Question: ### Software
I'm using Sencha Touch (2.1.1) and PhoneGap (2.5.0) to develop an application for Android and iOS.
### My problem
There are some views with input fields (<URL> at the bottom of a container. When you tap an input field, the Android SoftKeyboard shows up and pushes the entire view to the top so that the input field is not hidden by the keyboard.
Now when you hide the keyboard (by pressing the Android hide button or by tapping anywhere besides the input field) the WebView does not always snap back until you tap the WebView again.
### Hardware
Currently I'm facing this problem on a Nexus 4 (Android 4.2.2). It all works fine on iOS (iPhone 4/5) and even on the Sony XPERIA Go (Android 4.0.4).
### Screenshots
Here are some screenshots of the problem:

I've already figured out that I could change Android's 'windowSoftInputMode' to 'adjustNothing', but then you wouldn't see the typed text until you hide the keyboard...
### Update
Some comments to the 3 mitigations by Sergio.
The first solution seemed to be the best to me. It only affects the Android project and does not bloat my JS (e.g. 'if Ext.os.is.Android ...') or iOS code. Unfortunately my Nexus 4 still adjusts on focus and does not revert on blur if I set 'windowSoftInputMode' as described...
Second solution sounds more complex. I'd need to move every (bottom aligned) component on focus and revert on blur, if OS is Android. While this is definitely possible, there might be another problem: the user can hide the keyboard with the device's back key without removing the input's focus (blur is not fired). So I don't think that this is a suitable solution.
The third solution is appropriate for number inputs. But writing a virtual keyboard for text input is a tough task: The key alignment differs between locales (e.g. and are transposed on German keyboards) and we won't match the user's expectations when offering an alternative keyboard (swipe input, suggestions, ...).
Don't get me wrong, I'm thankful that you shared your mitigations with me! But I am not fully satisfied yet.
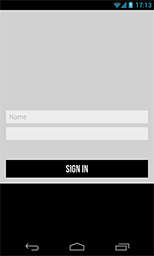
Answer: ### Sencha Touch 2.2.0 fixes the issue!
I've finally found a suitable solution. On April 15, Sencha released version <URL> of their Touch framework. After upgrading from 2.1.0 the layout reverts back fine!
To save other's time: please note that <URL> does not work with Ruby 2.0.0. The build process will fail with some weird error messages. Using 1.9.3 instead works fine.
### Update #2: Sencha Touch 2.2.1...
Well.. I've just upgraded to Sencha Touch 2.2.1 and the issue is back! So if you're planning to use the latest Sencha Touch release, please mind that the keyboard might crash your layout :/